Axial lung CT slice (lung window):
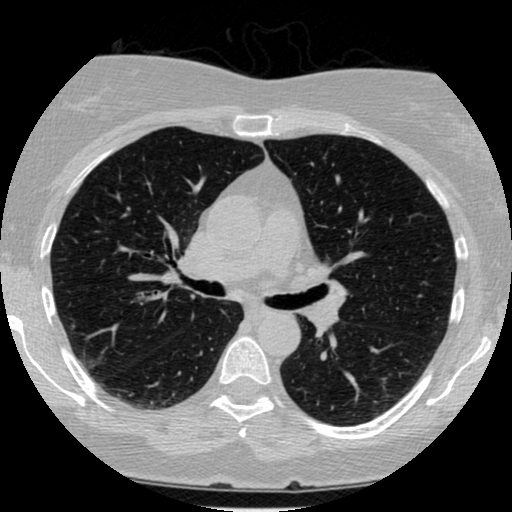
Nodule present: no